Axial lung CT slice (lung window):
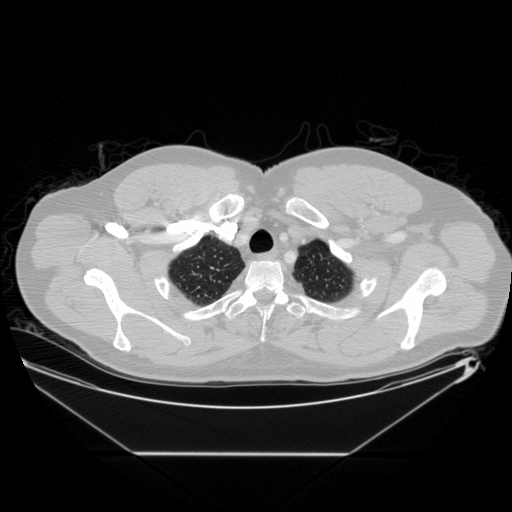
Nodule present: no